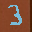
Label: 3